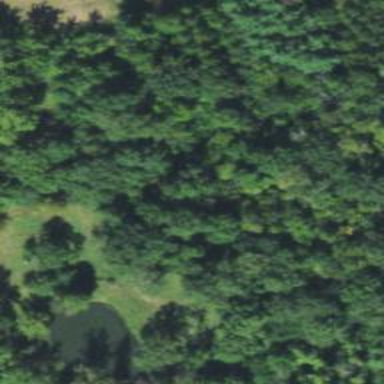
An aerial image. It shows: Serene woodland landscape.